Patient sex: M
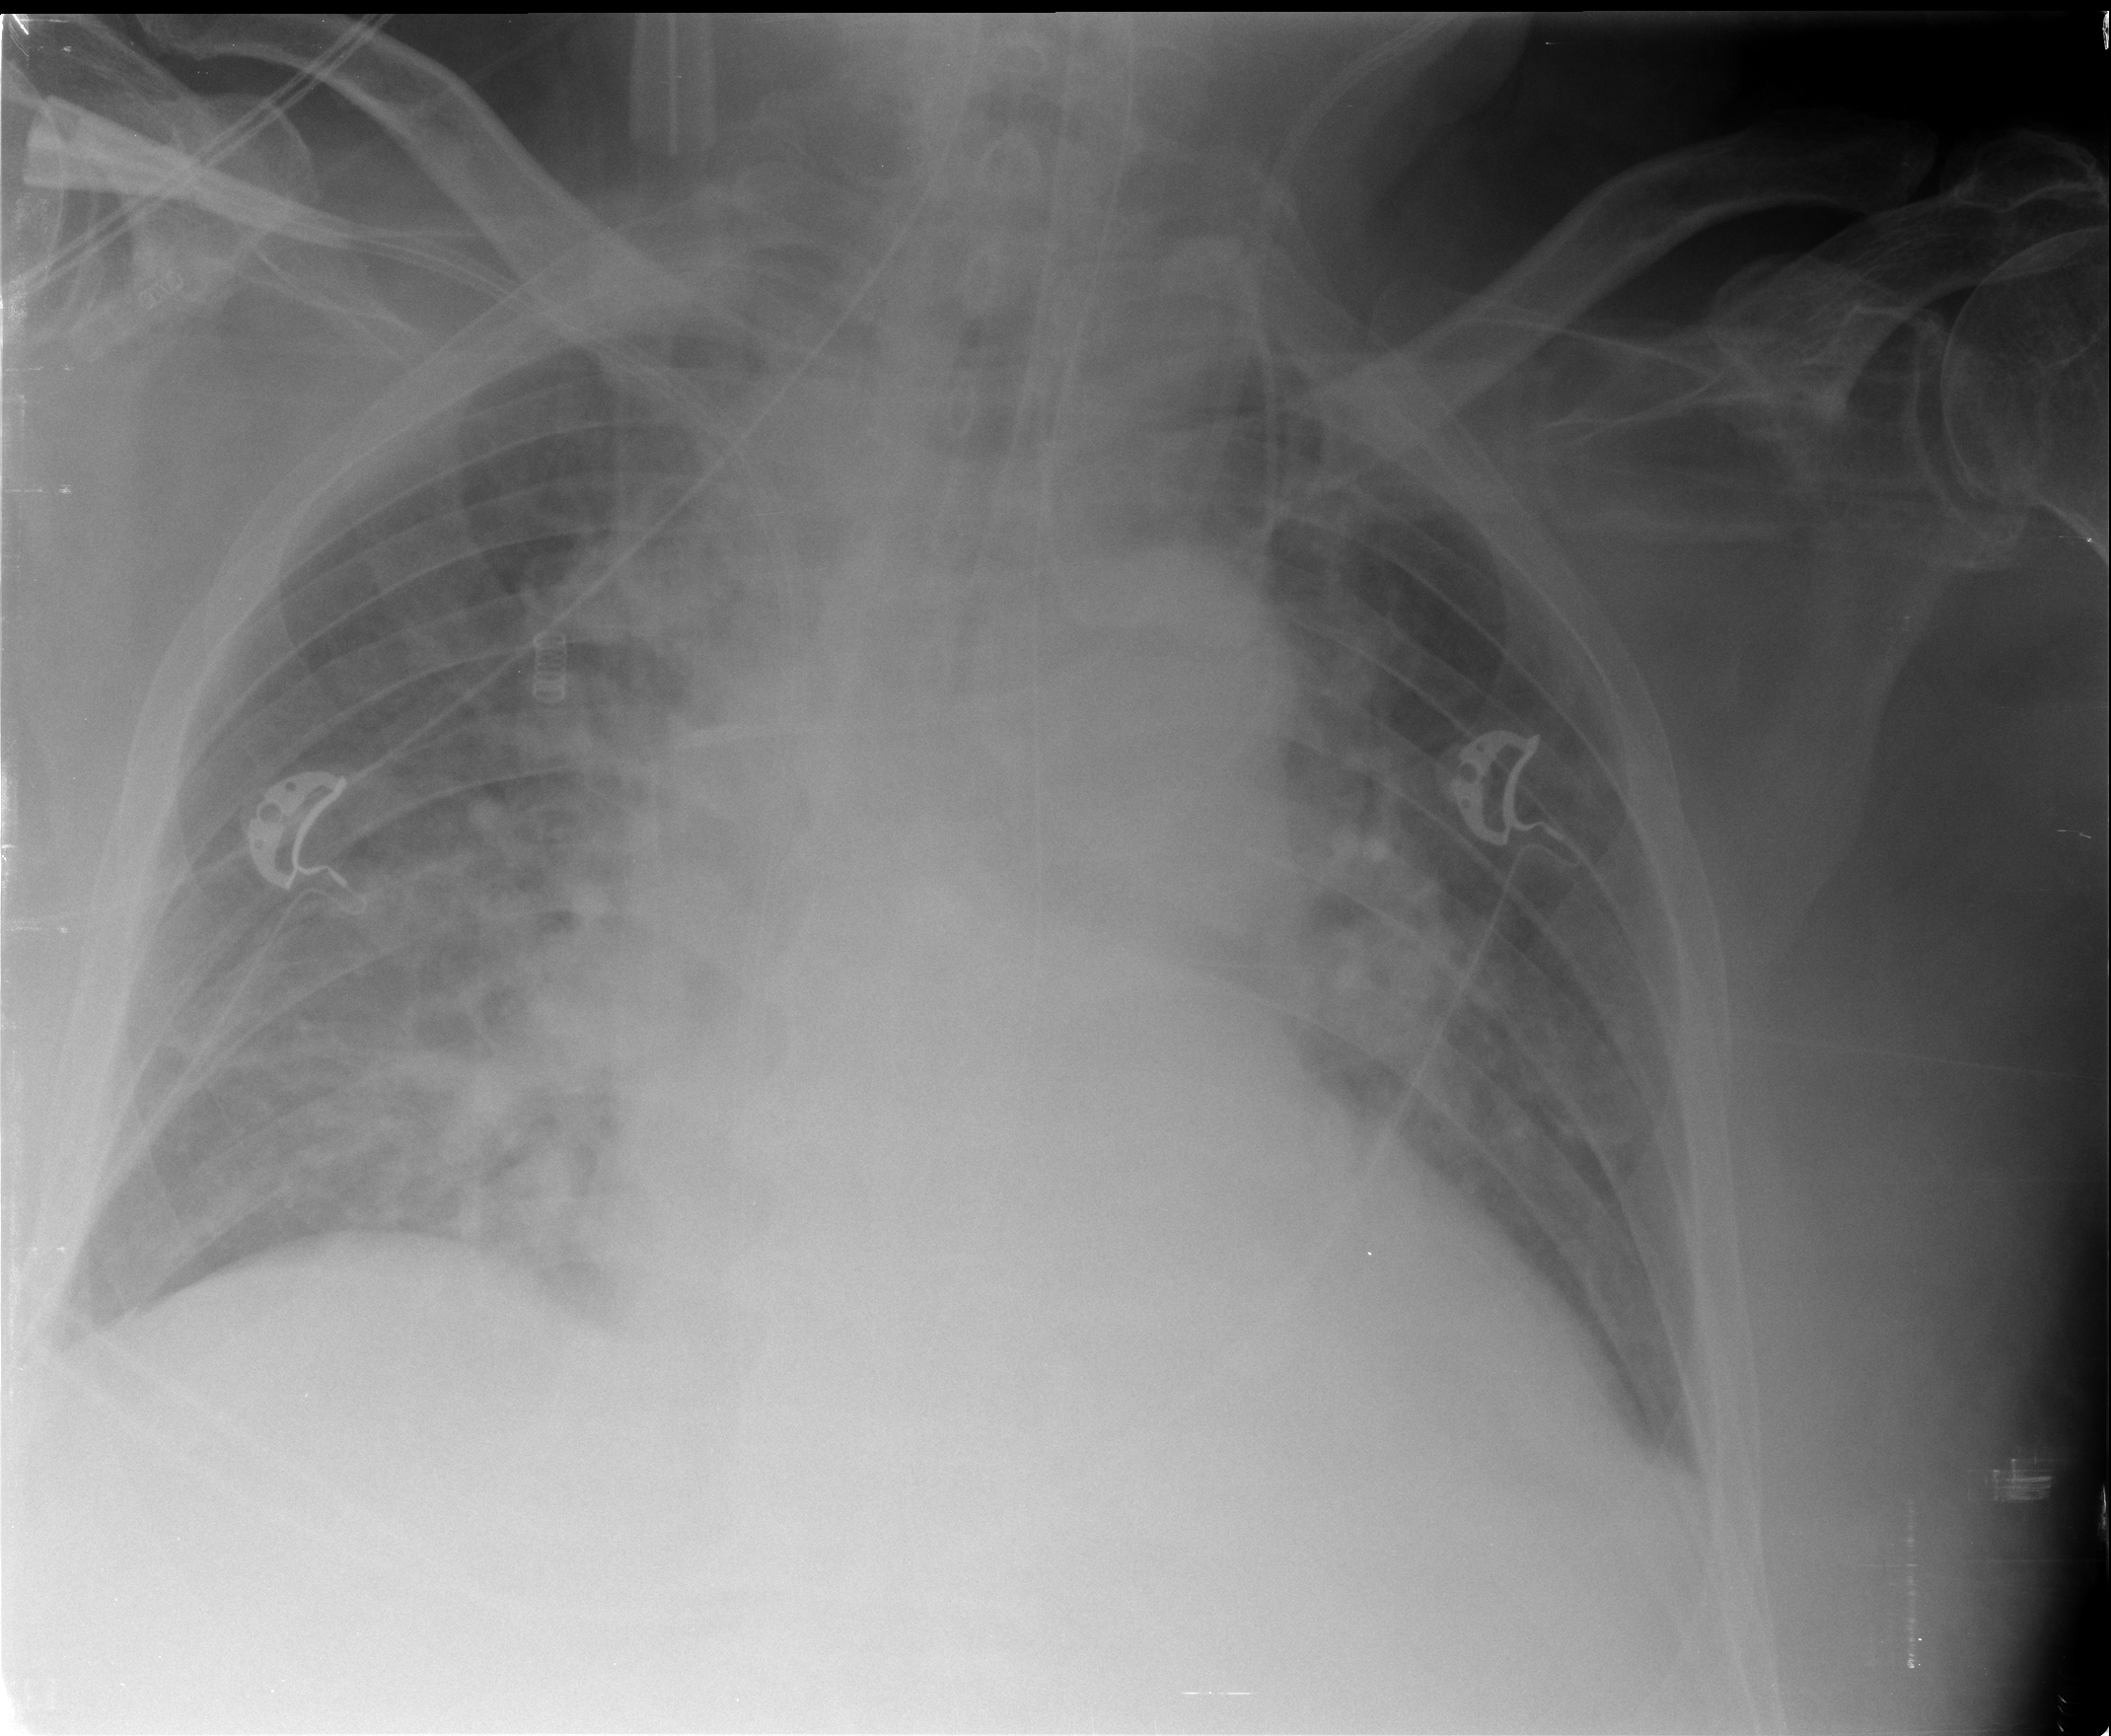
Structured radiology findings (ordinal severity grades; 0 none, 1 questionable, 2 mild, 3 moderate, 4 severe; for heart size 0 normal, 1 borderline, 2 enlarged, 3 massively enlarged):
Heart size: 2
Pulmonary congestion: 3
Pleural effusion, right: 1
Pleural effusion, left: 1
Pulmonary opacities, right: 2
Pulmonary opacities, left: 2
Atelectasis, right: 2
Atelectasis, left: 2